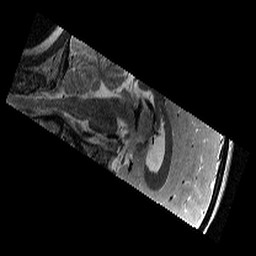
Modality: T2w
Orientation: sagittal
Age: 11
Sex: female
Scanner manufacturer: siemens
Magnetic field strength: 3 T
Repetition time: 9.23 s
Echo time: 0.067 s